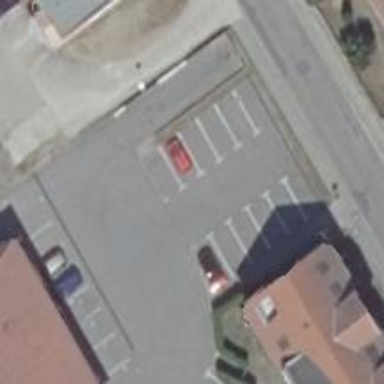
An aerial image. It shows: Parking aisle designated as service road.